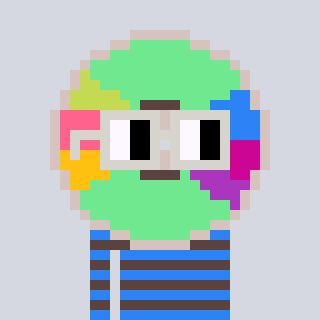
a pixel art character with square light gray glasses, a cd-shaped head and a darkbrown-colored body on a cool background